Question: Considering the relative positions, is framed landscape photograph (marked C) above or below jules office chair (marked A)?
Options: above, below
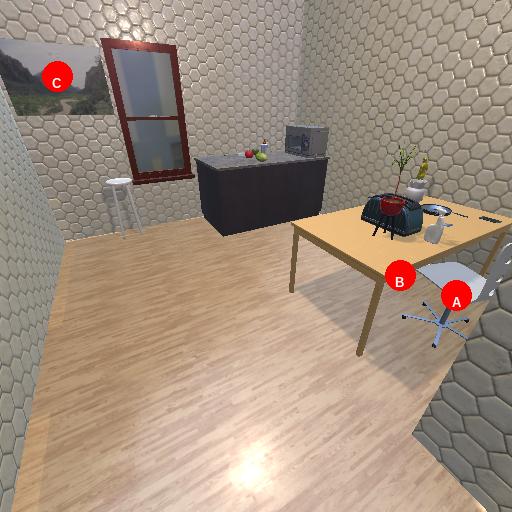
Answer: above